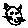
Label: cat